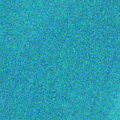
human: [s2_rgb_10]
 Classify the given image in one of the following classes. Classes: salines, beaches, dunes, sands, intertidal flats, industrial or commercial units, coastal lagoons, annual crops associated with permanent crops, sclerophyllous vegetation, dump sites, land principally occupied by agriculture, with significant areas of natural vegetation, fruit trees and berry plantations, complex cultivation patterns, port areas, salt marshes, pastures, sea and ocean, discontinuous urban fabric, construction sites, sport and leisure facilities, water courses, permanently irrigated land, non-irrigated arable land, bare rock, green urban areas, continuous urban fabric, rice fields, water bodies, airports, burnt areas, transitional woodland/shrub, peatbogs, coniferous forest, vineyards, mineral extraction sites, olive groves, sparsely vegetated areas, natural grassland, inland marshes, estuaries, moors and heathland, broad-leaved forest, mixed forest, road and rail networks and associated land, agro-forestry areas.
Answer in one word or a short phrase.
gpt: sea and ocean